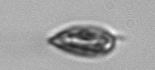
Label: Prorocentrum_triestinum